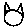
Label: cat